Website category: game
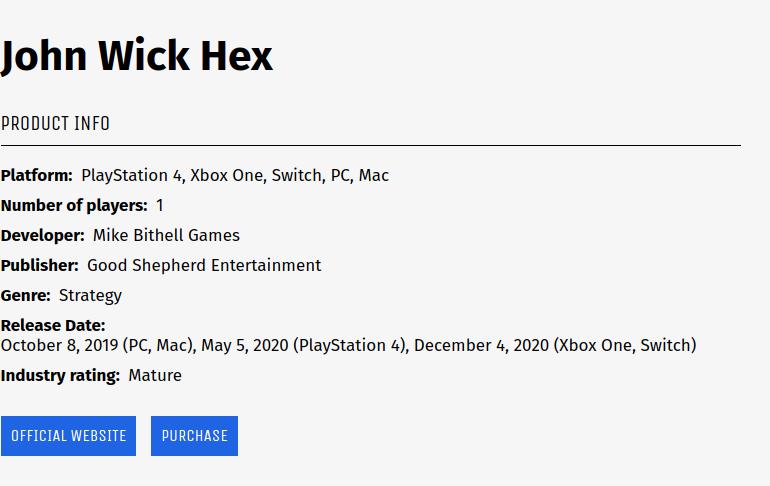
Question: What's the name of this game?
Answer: John Wick Hex

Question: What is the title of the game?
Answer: John Wick Hex

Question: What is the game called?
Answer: John Wick Hex

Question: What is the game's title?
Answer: John Wick Hex

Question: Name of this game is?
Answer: John Wick Hex

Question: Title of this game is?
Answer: John Wick Hex

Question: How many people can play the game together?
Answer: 1

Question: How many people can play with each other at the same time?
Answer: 1

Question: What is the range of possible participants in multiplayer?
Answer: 1

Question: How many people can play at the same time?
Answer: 1

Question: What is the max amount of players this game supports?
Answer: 1

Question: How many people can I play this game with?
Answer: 1

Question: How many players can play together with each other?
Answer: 1

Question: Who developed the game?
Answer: Mike Bithell Games

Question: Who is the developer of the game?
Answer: Mike Bithell Games

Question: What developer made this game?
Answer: Mike Bithell Games

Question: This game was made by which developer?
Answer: Mike Bithell Games

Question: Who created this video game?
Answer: Mike Bithell Games

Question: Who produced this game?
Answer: Mike Bithell Games

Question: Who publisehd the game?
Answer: Good Shepherd Entertainment

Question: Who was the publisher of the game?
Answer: Good Shepherd Entertainment

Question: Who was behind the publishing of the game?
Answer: Good Shepherd Entertainment

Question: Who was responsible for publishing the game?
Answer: Good Shepherd Entertainment

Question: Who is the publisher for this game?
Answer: Good Shepherd Entertainment

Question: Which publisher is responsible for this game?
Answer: Good Shepherd Entertainment

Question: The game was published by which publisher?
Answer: Good Shepherd Entertainment

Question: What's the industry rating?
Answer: Mature

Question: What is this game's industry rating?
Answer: Mature

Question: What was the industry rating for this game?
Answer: Mature

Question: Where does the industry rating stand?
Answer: Mature

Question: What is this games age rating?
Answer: Mature

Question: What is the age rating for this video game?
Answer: Mature

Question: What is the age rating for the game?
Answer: Mature

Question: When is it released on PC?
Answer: October 8, 2019

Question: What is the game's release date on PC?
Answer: October 8, 2019

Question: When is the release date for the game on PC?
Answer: October 8, 2019

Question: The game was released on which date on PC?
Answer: October 8, 2019

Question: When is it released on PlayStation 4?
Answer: May 5, 2020

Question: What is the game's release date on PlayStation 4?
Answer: May 5, 2020

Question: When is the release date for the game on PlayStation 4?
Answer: May 5, 2020

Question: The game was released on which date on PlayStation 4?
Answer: May 5, 2020

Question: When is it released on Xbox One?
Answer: December 4, 2020

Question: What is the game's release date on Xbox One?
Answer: December 4, 2020

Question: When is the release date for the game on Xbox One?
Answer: December 4, 2020

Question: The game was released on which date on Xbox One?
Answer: December 4, 2020

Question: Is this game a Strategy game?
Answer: yes

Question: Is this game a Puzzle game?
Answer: no

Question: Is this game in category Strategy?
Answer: yes

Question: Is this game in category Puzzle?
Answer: no

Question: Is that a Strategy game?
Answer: yes

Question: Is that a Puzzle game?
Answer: no

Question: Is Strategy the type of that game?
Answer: yes

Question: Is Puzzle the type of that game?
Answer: no

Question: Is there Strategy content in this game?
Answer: yes

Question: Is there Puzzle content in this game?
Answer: no

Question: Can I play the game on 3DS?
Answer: no

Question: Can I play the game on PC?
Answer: yes

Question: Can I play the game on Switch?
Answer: yes

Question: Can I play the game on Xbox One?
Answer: yes

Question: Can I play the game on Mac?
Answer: yes

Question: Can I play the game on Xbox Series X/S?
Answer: no

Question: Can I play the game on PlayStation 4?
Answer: yes

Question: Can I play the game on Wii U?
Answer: no

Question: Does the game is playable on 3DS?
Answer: no